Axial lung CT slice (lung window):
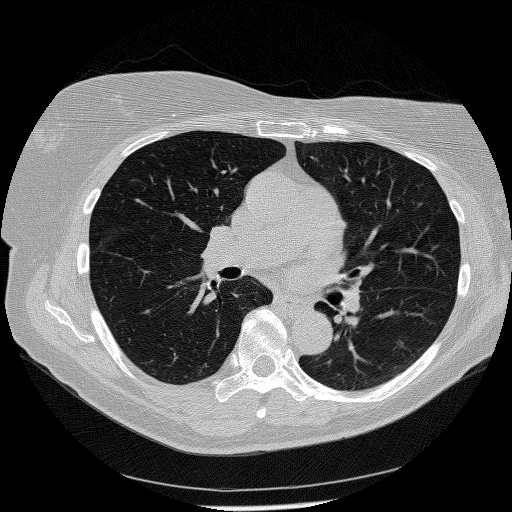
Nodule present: no